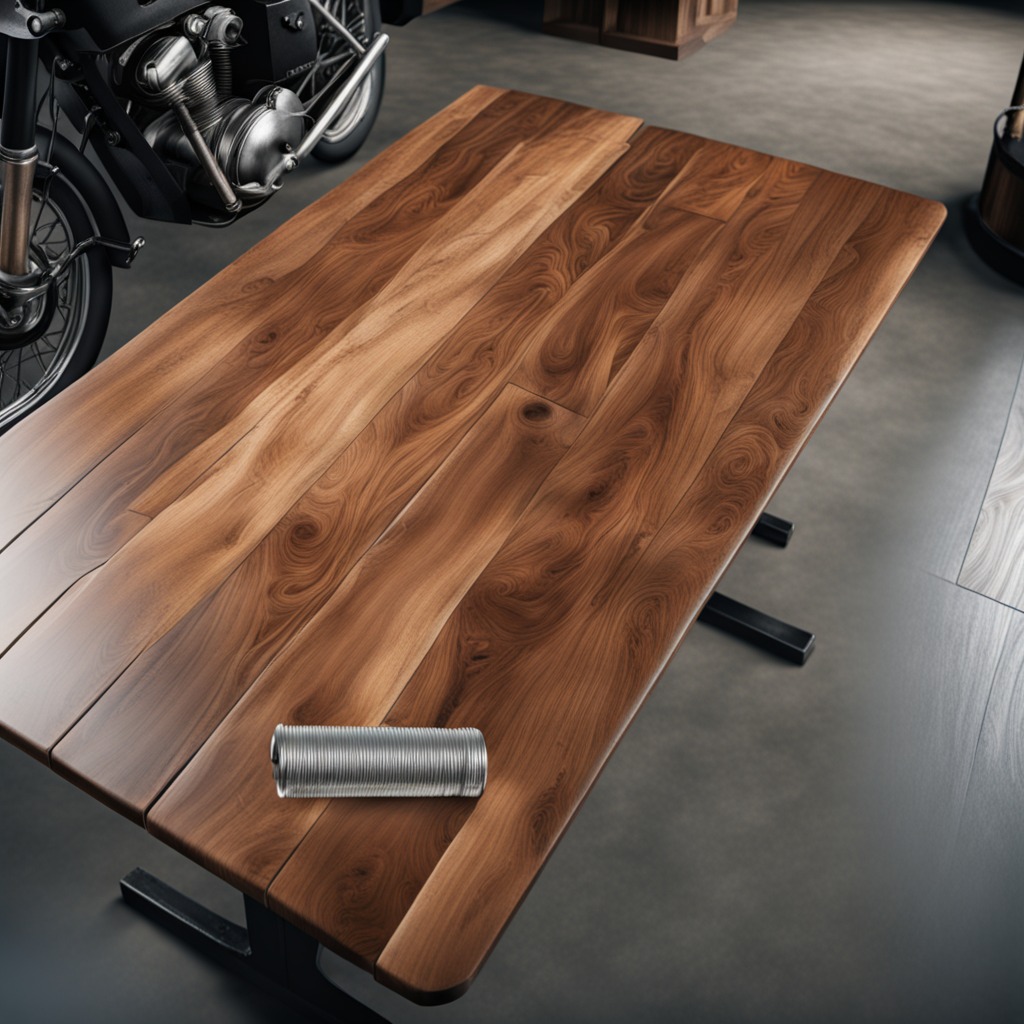
A coiled metal spring is lying on the wooden table in the vintage motorcycle garage.